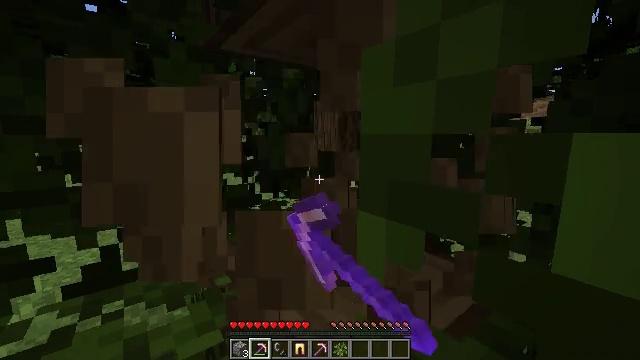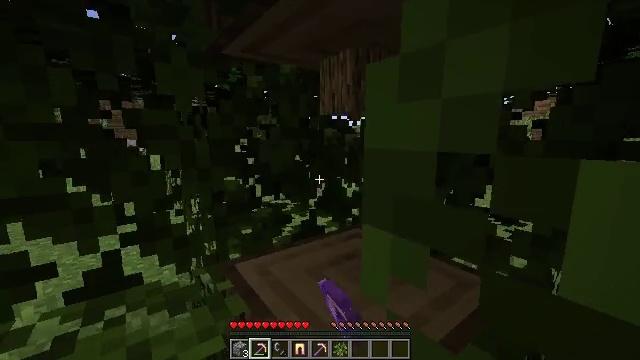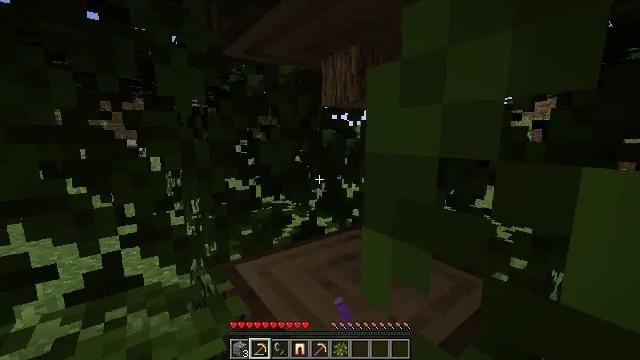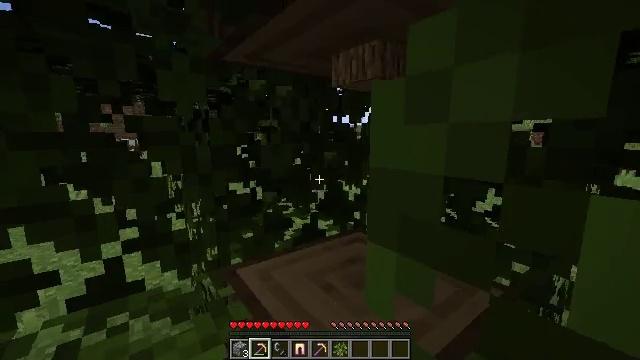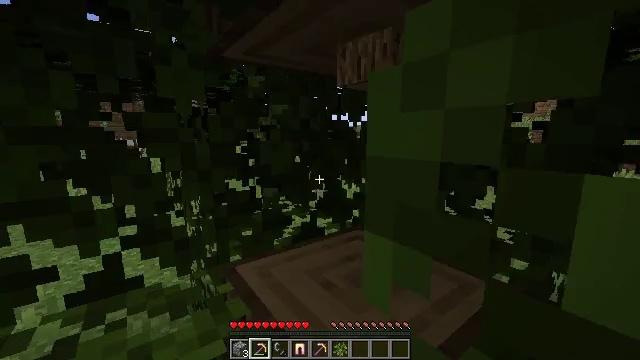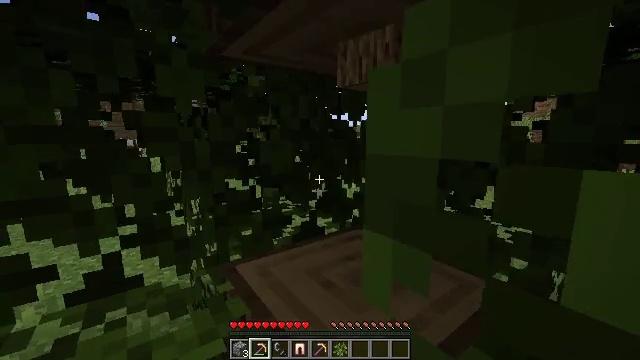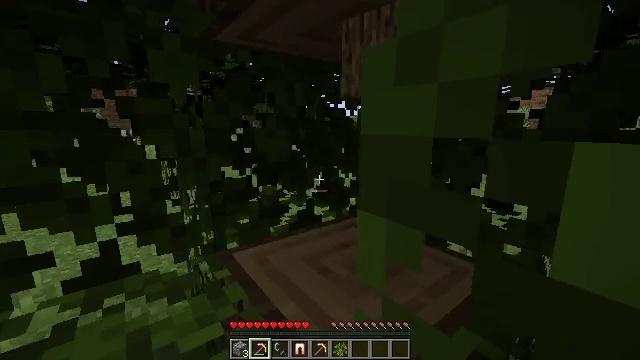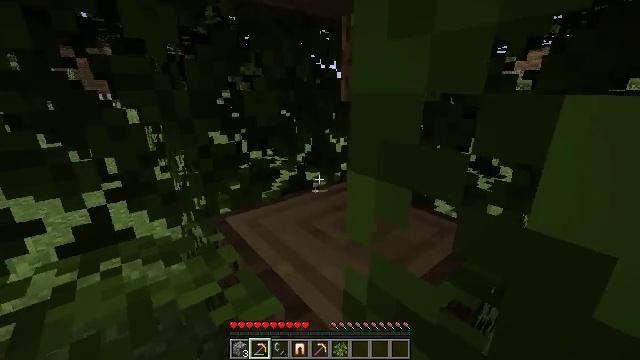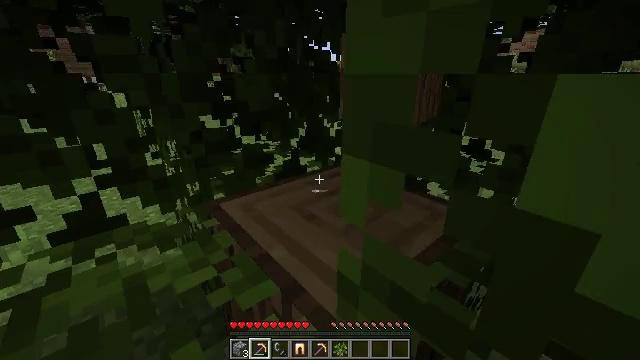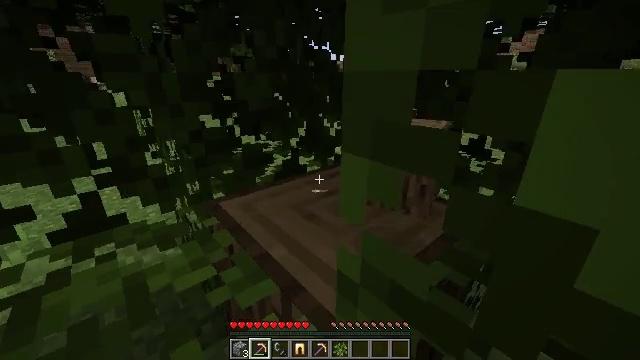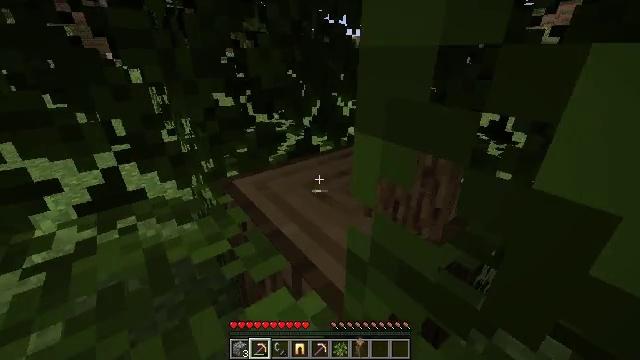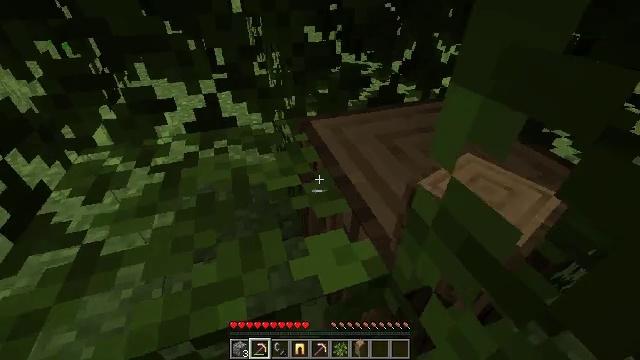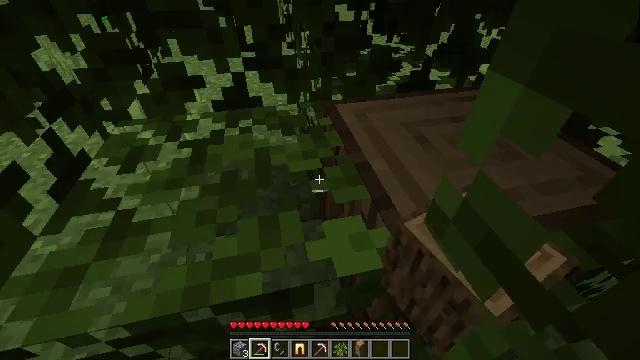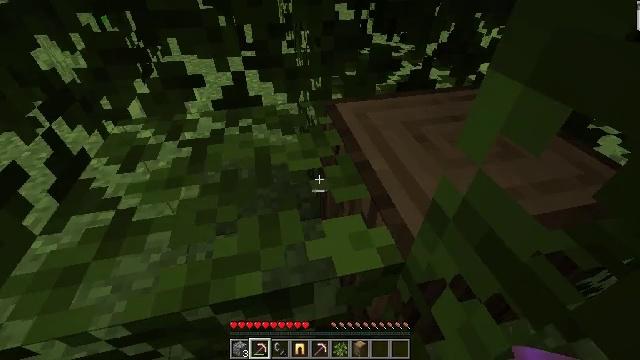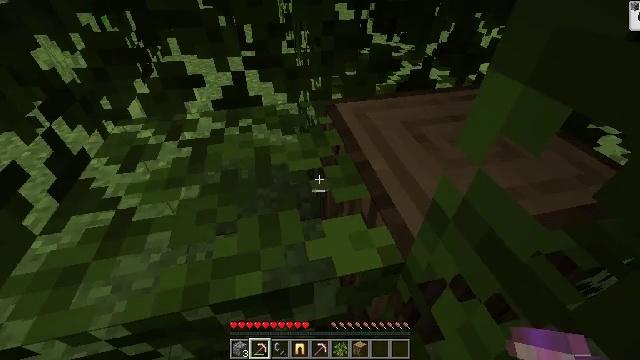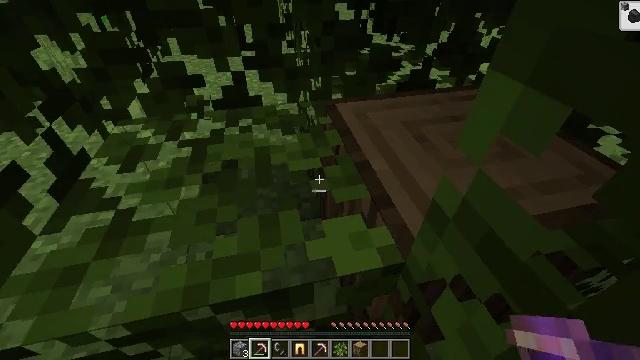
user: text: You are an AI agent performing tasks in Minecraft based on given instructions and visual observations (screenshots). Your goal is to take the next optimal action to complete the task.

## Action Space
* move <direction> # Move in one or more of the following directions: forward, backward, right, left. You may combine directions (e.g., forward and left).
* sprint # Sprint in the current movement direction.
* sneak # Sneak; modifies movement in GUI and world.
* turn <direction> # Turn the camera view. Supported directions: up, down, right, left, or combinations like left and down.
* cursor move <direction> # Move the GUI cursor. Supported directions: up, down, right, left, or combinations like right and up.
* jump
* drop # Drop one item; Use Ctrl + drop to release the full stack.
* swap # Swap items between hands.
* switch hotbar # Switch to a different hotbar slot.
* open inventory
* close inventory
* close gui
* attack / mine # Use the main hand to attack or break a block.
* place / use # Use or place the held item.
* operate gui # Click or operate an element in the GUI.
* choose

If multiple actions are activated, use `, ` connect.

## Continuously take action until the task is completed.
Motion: motion action
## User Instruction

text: Break oak leaves from the trees.
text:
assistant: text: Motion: move forward, attack / mine
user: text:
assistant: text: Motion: move forward
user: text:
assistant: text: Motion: move forward
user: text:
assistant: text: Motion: no_op
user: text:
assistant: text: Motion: no_op
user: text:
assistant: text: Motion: turn down
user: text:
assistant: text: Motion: turn right and down
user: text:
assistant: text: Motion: turn right and down
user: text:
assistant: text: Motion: no_op
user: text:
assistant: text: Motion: turn left and down
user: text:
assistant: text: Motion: turn left and down
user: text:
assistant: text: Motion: turn left and down
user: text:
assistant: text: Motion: no_op
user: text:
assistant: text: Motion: no_op
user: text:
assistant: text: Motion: attack / mine
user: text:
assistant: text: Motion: attack / mine
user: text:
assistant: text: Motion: attack / mine
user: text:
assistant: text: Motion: attack / mine
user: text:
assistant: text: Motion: attack / mine
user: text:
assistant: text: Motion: attack / mine
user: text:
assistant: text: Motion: attack / mine
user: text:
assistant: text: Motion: attack / mine
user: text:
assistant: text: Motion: attack / mine
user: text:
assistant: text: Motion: turn right, attack / mine
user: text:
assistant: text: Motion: move forward, turn right, attack / mine
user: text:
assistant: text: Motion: attack / mine